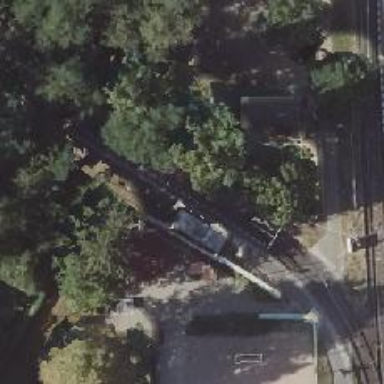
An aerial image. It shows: Tram stop.